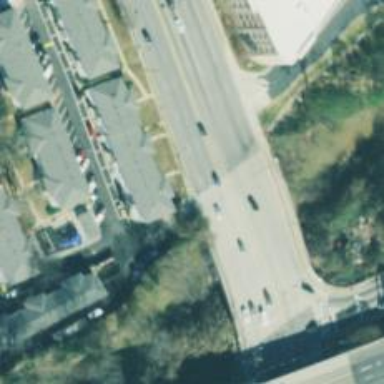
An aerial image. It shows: Footway on bridge.